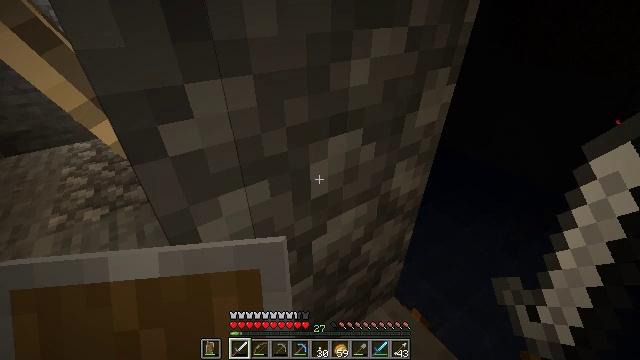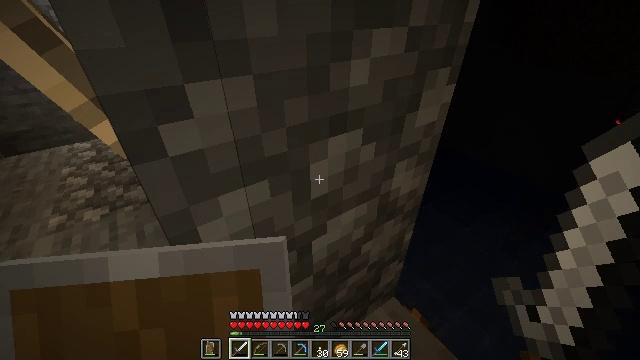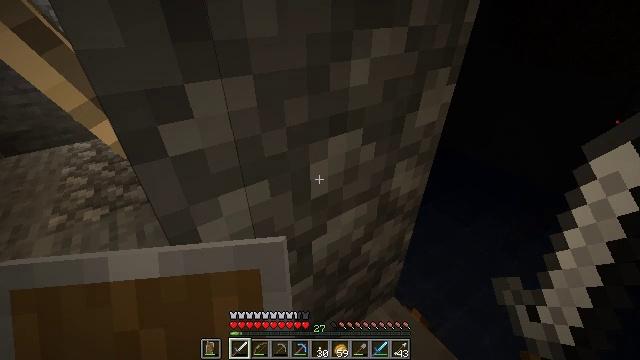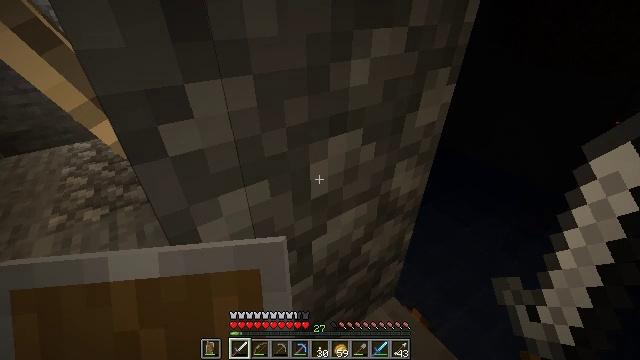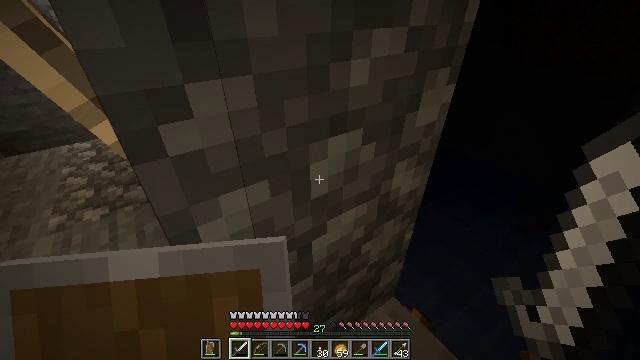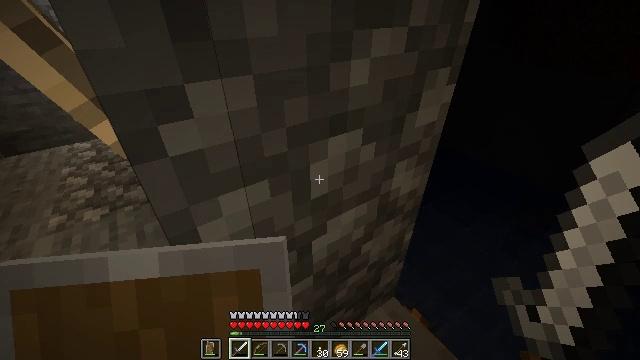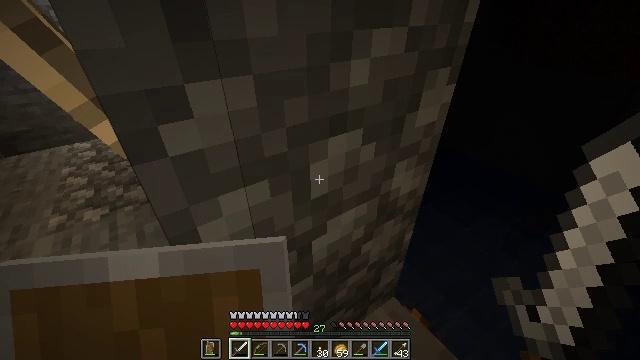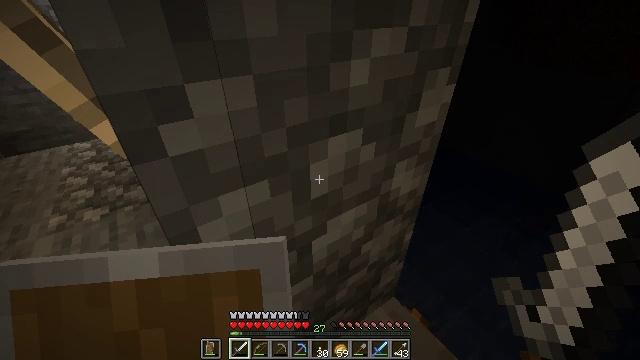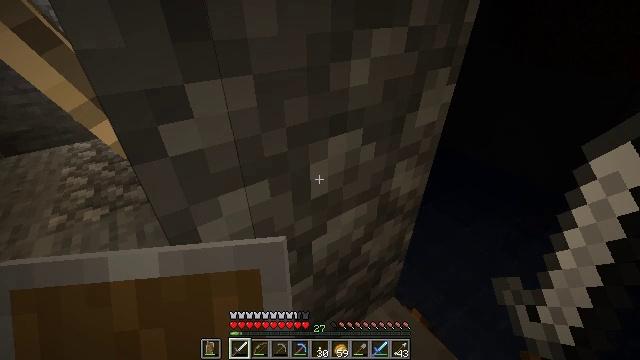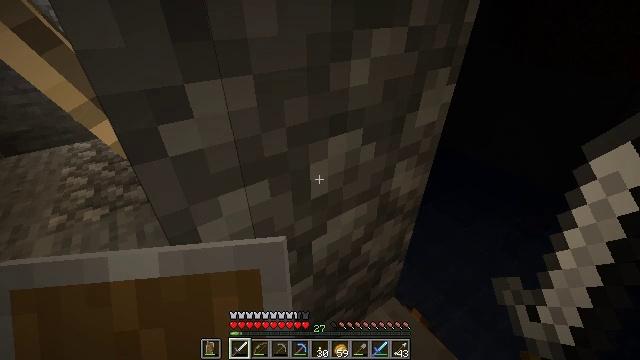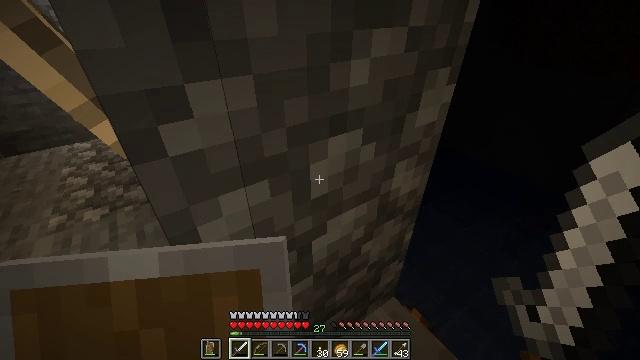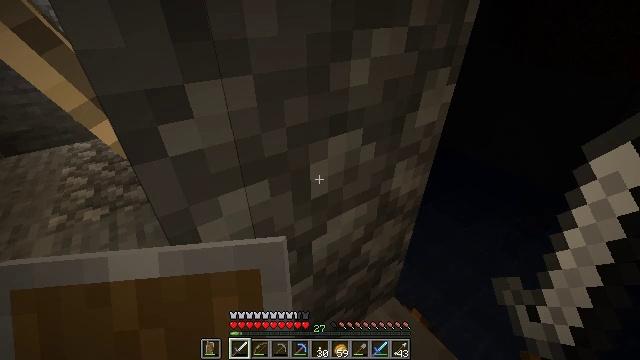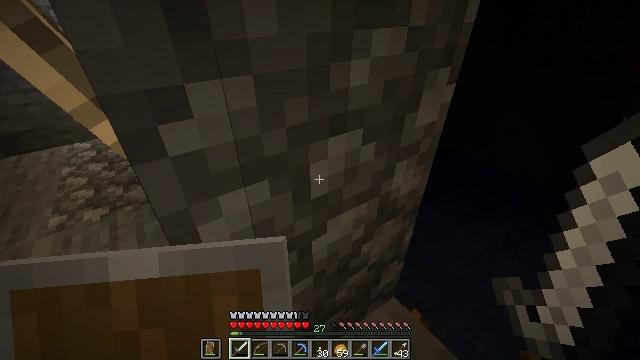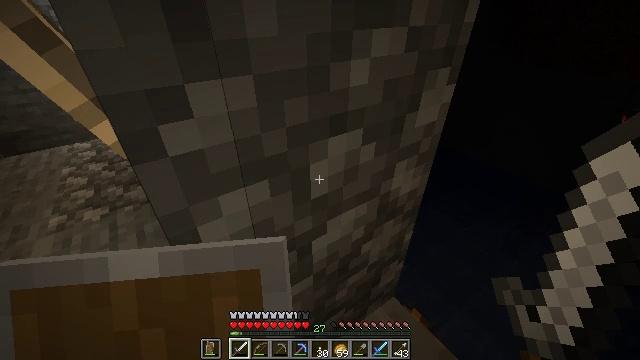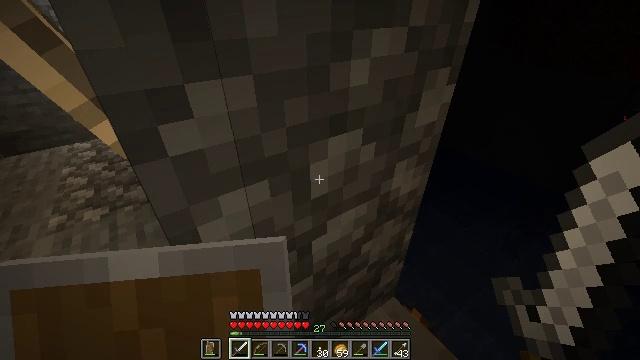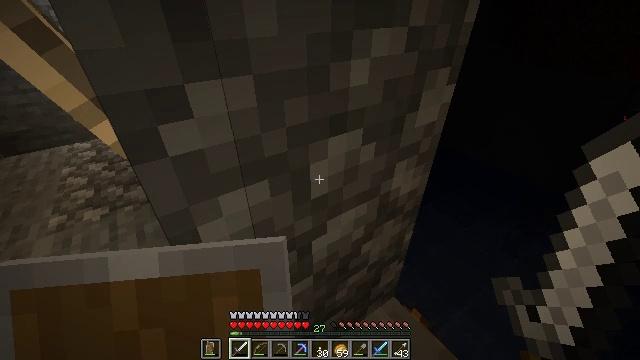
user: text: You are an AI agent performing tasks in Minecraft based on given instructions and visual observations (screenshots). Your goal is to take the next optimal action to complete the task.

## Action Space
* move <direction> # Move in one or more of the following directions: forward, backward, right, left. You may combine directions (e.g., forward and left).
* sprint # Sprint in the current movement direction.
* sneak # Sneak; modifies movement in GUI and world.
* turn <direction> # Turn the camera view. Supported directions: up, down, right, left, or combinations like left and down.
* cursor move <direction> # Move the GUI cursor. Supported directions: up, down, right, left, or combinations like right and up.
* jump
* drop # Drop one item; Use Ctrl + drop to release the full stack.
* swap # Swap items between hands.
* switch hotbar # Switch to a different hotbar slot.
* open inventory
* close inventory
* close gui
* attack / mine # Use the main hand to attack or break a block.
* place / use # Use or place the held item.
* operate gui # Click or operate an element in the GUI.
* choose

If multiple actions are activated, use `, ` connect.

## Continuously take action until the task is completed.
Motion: motion action
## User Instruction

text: Remove an iron sword from the inventory.
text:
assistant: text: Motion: no_op
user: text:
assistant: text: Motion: no_op
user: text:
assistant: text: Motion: no_op
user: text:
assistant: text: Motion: no_op
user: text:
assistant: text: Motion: no_op
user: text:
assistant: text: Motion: no_op
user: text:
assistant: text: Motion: no_op
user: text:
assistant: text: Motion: no_op
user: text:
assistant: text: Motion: no_op
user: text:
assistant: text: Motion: no_op
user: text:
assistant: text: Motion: no_op
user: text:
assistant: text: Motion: no_op
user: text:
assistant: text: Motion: no_op
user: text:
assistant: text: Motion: no_op
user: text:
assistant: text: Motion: no_op
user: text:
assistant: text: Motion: no_op
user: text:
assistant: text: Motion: no_op
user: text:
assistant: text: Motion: no_op
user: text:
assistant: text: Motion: no_op
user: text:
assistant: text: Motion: no_op
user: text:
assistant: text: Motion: no_op
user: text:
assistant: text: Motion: no_op
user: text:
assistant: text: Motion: no_op
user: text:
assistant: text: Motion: no_op
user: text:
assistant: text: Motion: no_op
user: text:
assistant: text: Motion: no_op
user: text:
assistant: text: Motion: no_op
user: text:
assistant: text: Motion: no_op
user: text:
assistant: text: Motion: no_op
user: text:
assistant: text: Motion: no_op